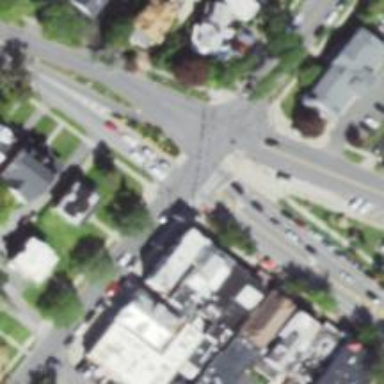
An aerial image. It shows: Crossing road.